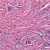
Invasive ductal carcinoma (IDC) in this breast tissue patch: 0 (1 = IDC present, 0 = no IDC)